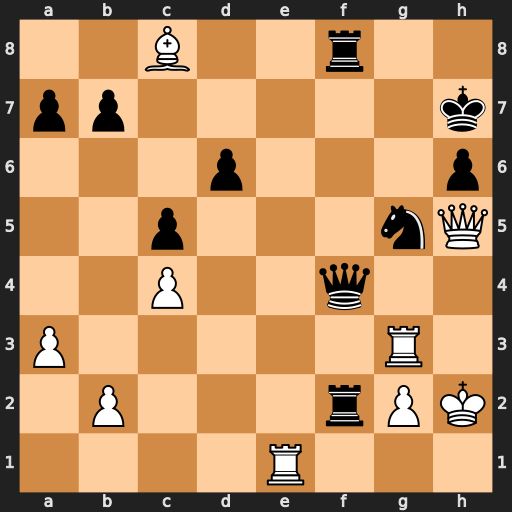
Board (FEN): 2B2r2/pp5k/3p3p/2p3nQ/2P2q2/P5R1/1P3rPK/4R3
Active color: w
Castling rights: -
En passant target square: -
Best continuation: Re7+ Rf7 Rxf7+ Qxf7 Rxg5 Qxh5+ Rxh5